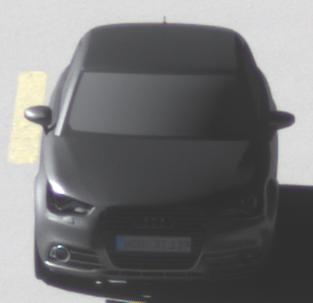
Make: Audi
Model: A1 Sportback 1.2 TFSI
Detailed model: A1 (8X) Sportback
Model produced from: 2012/03
Model produced until: 2014/11
Doors: 5
Color: gray
Road condition: dry road
Daytime: morning or afternoon
Contrast: high contrast